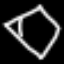
Label: diamond